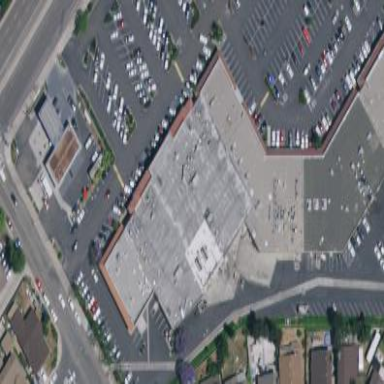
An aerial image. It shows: Commercial building.